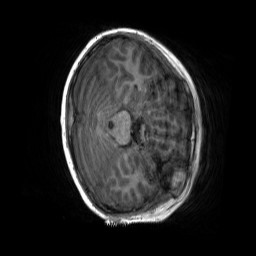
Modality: T1w
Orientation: axial
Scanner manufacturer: siemens
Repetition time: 2.3 s
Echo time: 0.00229 s